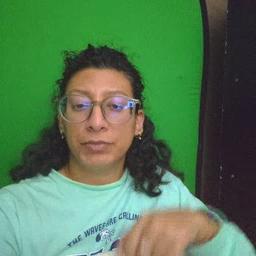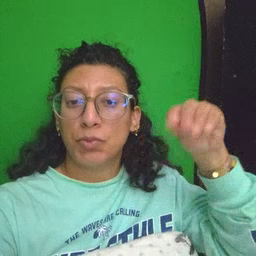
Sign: store